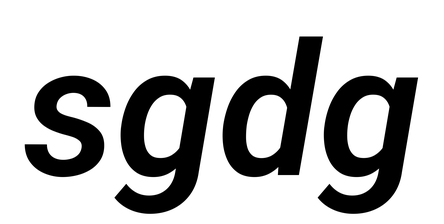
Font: Roboto-Italic_SemiBold_Italic